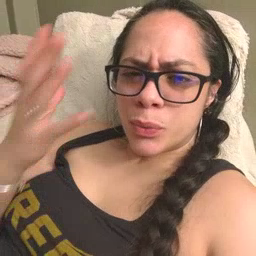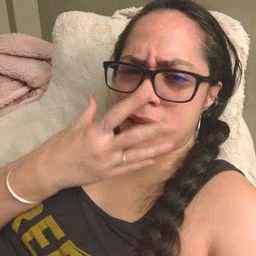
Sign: pretty